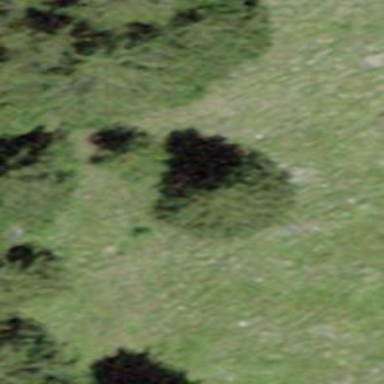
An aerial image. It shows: Mixed forest with various types of leaves.